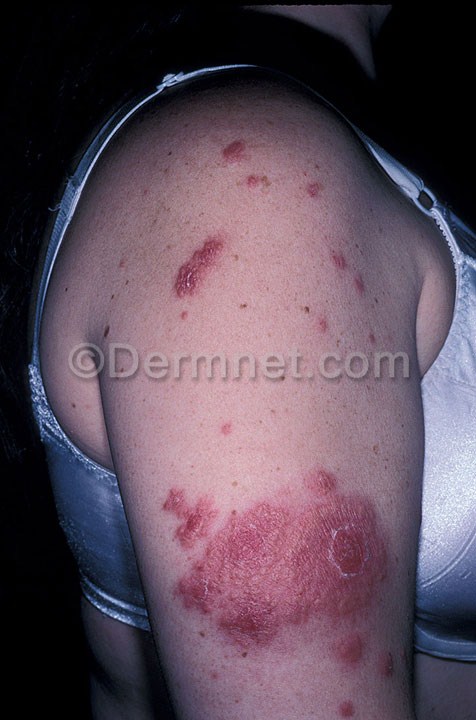
Disease: Vasculitis Photos